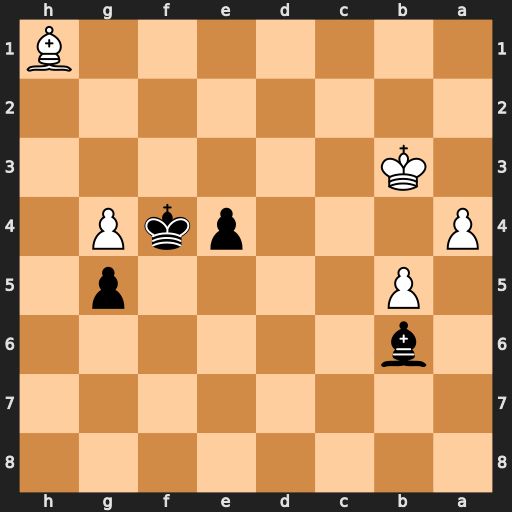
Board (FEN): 8/8/1b6/1P4p1/P3pkP1/1K6/8/7B
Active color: b
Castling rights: -
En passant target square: -
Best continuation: e3 Kc2 Kg3 Kd3 Kf2